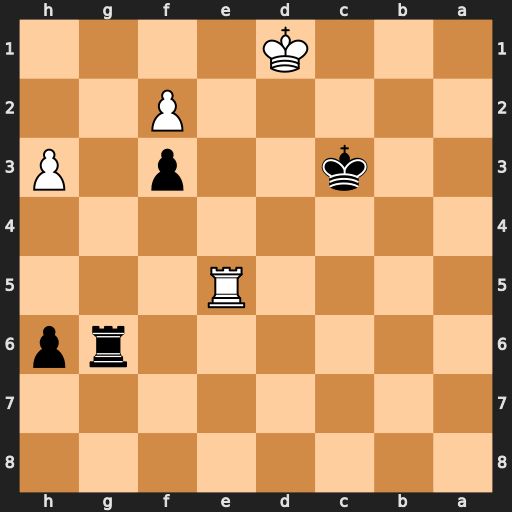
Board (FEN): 8/8/6rp/4R3/8/2k2p1P/5P2/3K4
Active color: b
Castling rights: -
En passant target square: -
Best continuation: Rg1+ Re1 Rxe1+ Kxe1 Kc2